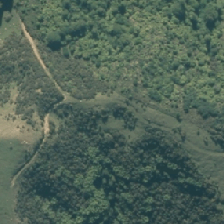
Land cover: low_producing_grassland